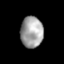
Tissue: skin
Cell type: Epithelial cells
Senescence score: 0.7048
Nuclear area (px): 688
Mean DAPI intensity: 161.885